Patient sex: M
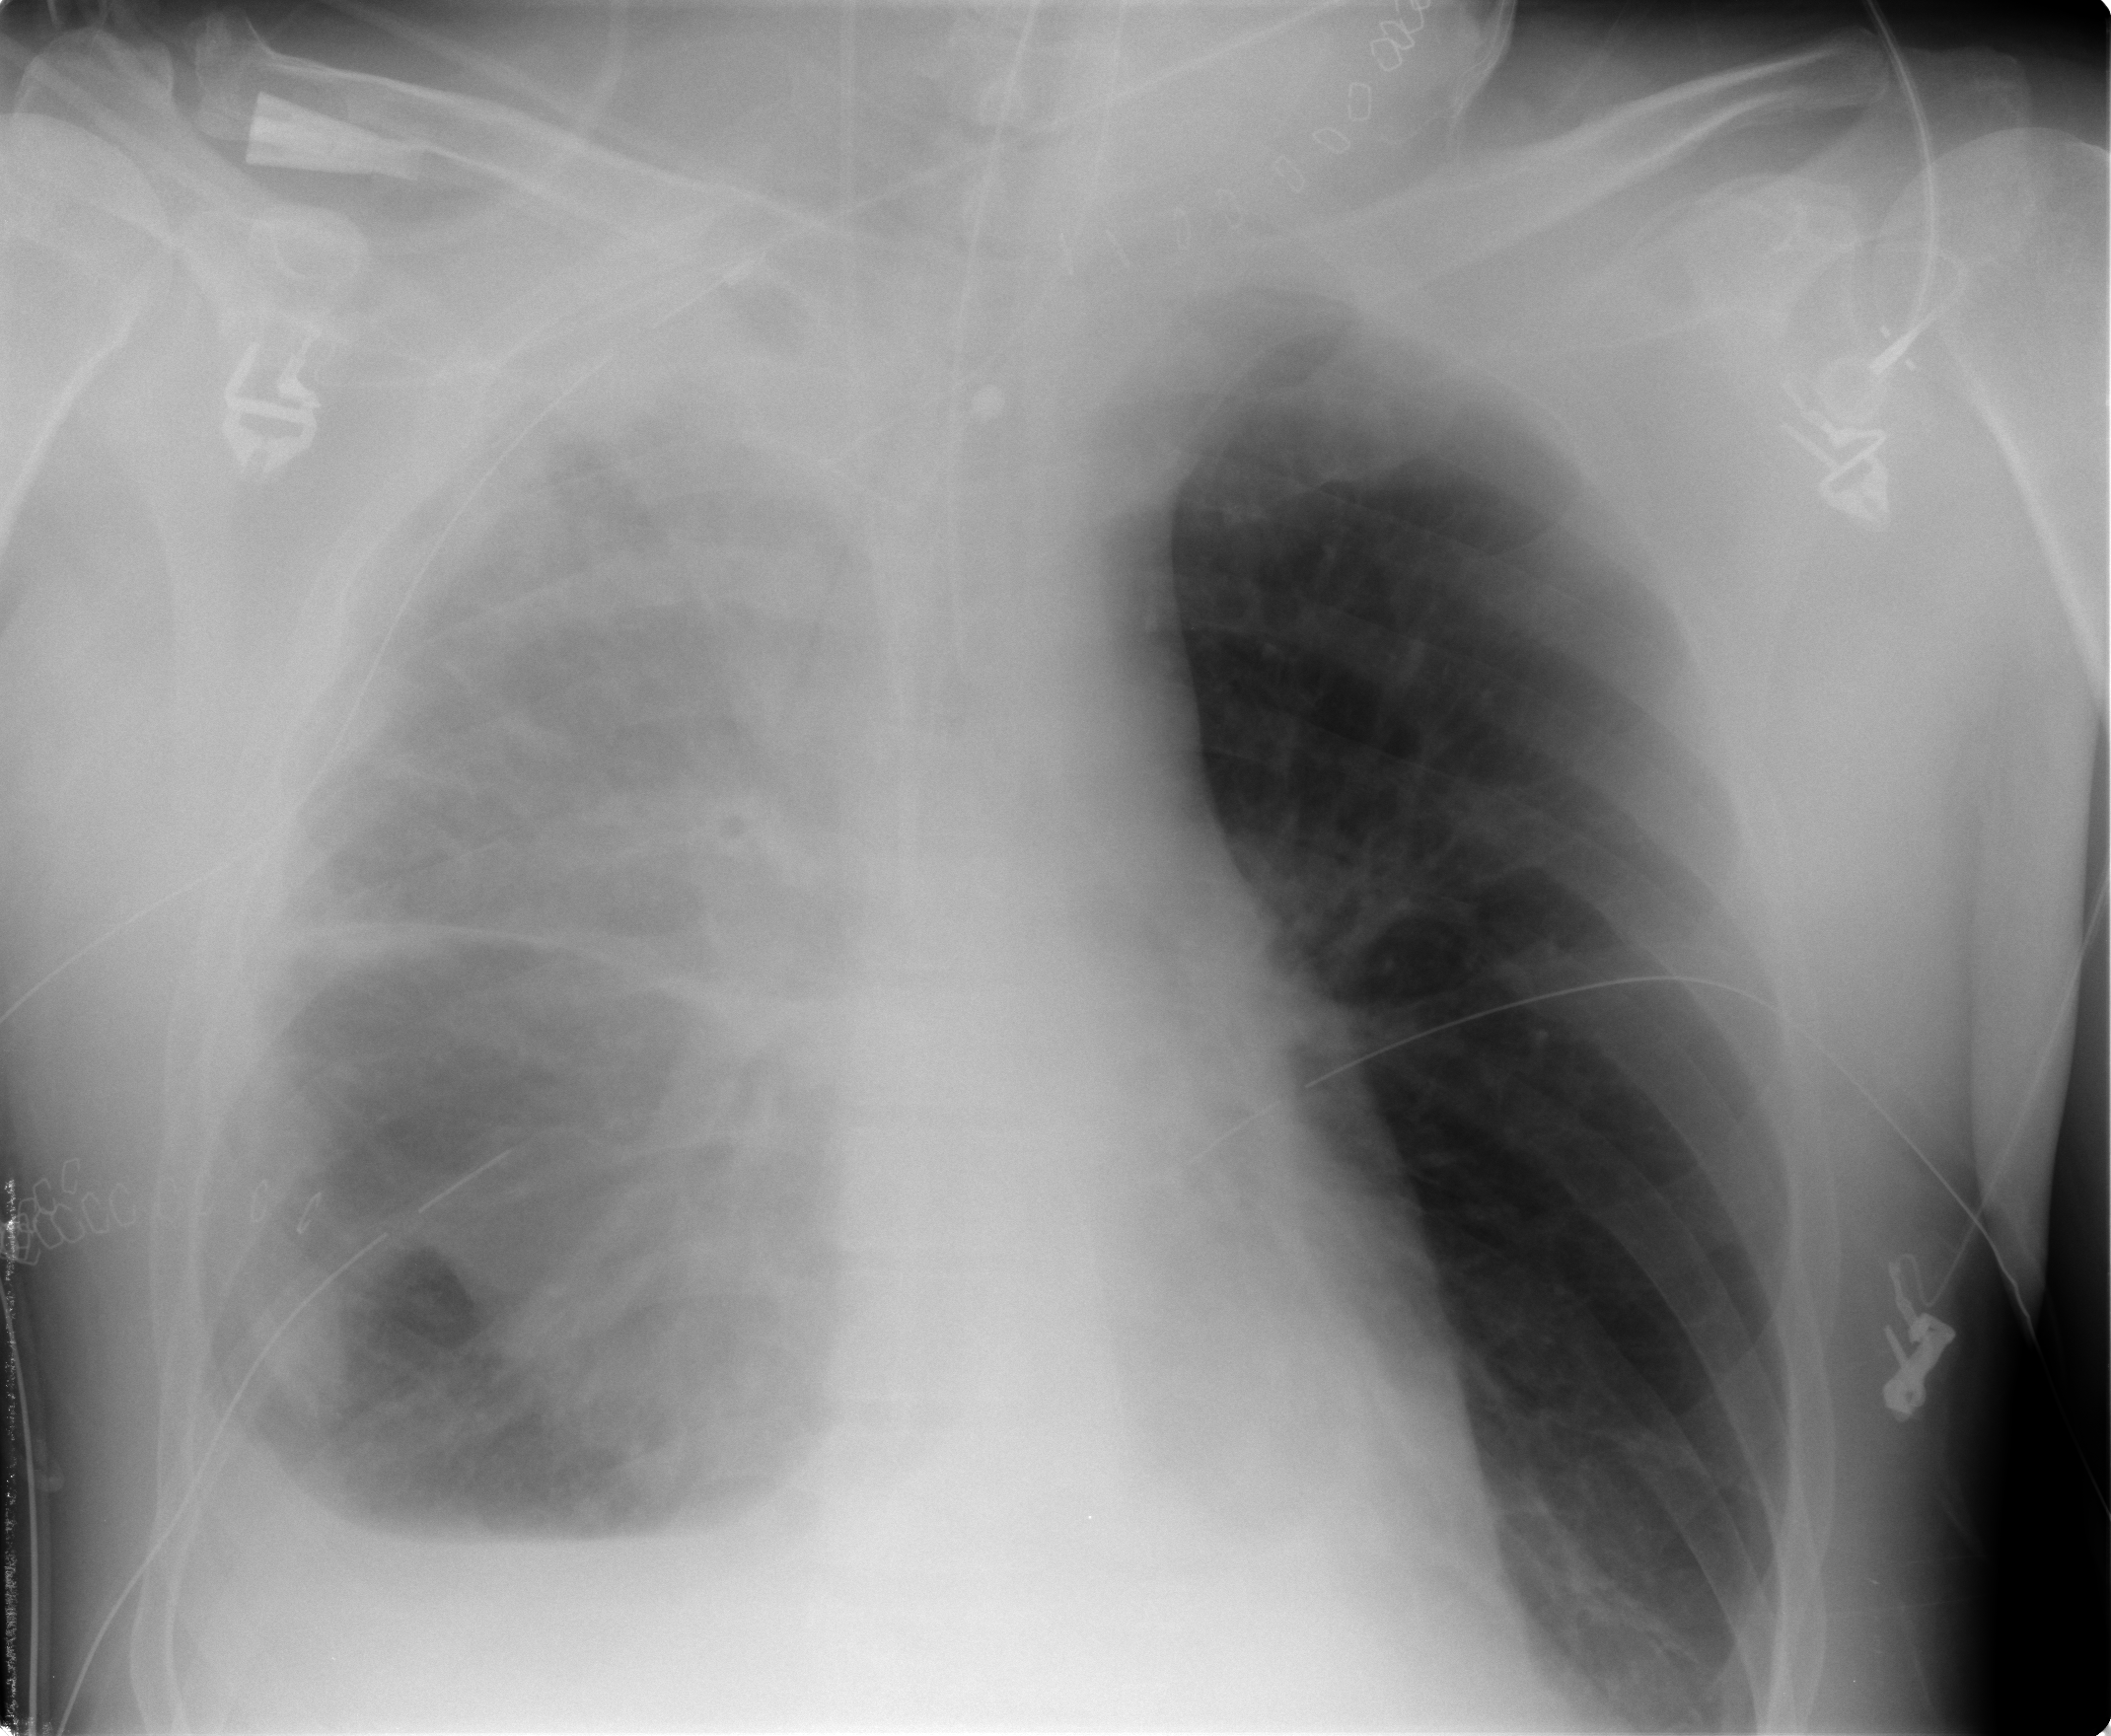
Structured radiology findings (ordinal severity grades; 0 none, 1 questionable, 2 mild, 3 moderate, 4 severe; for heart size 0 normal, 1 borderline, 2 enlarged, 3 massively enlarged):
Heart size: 0
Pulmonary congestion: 2
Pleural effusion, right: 3
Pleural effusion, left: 0
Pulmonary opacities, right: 3
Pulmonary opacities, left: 0
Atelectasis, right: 3
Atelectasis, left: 0